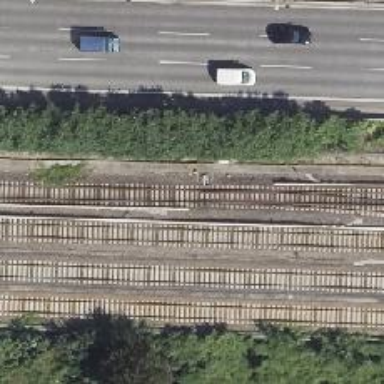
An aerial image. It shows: Railway milestone.